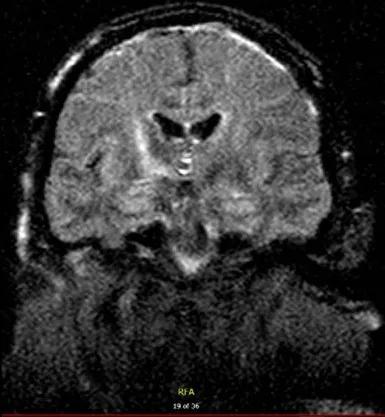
FLAIR changes. Seen around the right electrode compared to his prior imaging with associated restricted diffusion (images not available). The signal abnormalities predominantly involved the right thalamus and basal ganglia.
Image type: radiology (mri)